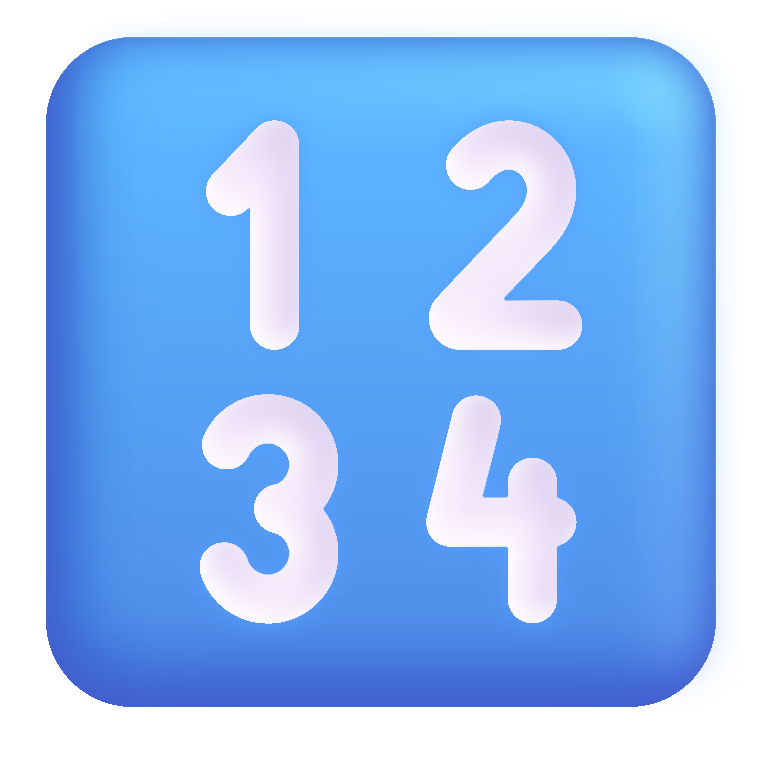
input numbers color